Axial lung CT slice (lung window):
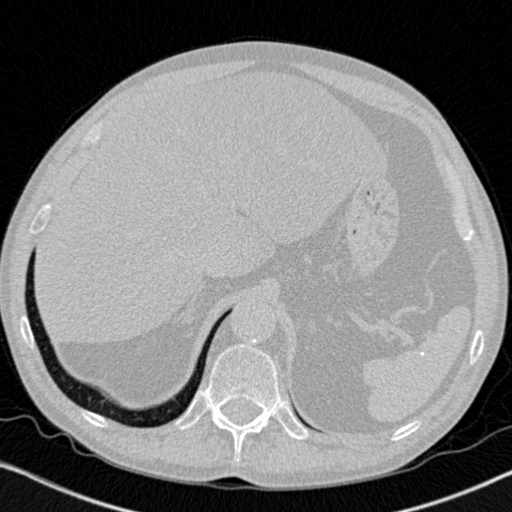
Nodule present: no